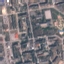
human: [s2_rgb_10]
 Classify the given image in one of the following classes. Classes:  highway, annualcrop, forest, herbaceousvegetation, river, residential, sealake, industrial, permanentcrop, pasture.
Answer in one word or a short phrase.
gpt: Residential